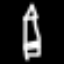
Label: pencil